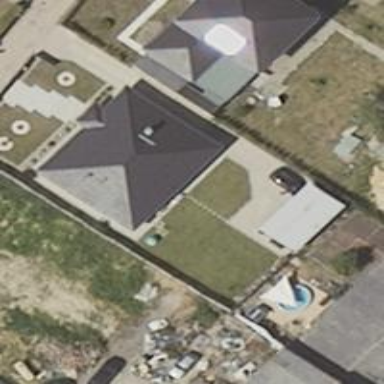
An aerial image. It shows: Simple house.